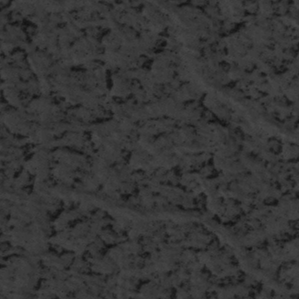
Label: frost